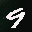
Label: 9